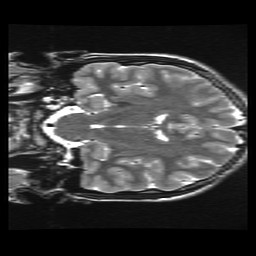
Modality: T2w
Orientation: coronal
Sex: male
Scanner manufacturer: ge
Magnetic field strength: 3 T
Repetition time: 5 s
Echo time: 0.1015 s